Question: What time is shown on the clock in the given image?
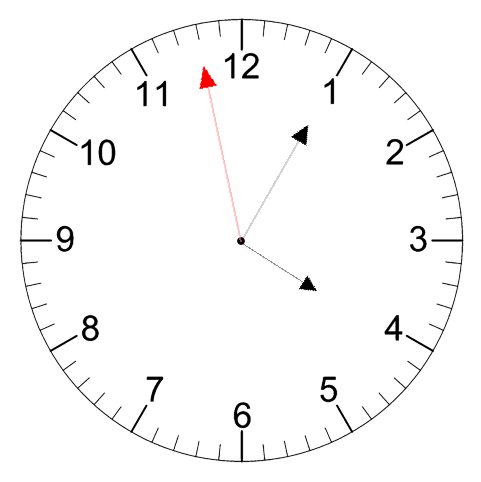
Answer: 04:04:58